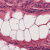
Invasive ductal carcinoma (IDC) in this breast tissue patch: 0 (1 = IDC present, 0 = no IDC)